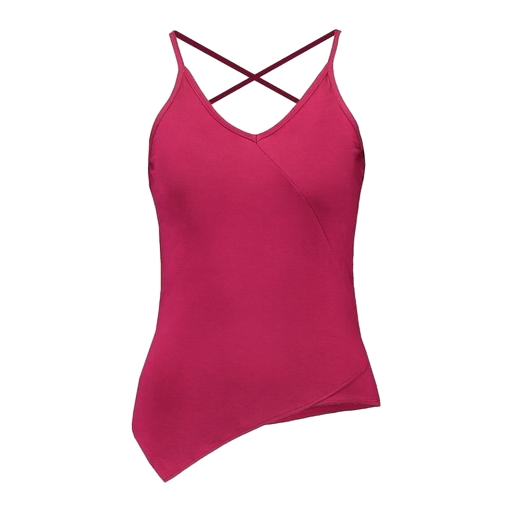
red crossback tank, pink split crisscross tank, pink women's liane vest, white background